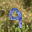
Label: 9